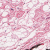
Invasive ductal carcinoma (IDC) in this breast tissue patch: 0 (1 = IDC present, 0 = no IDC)